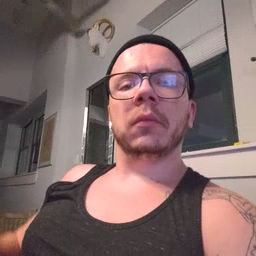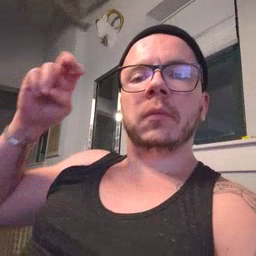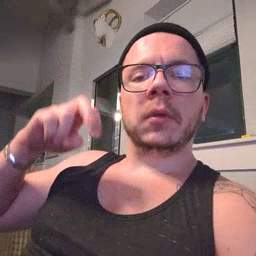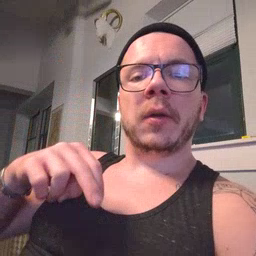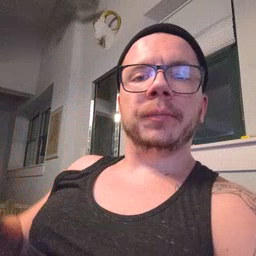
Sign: stairs